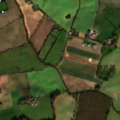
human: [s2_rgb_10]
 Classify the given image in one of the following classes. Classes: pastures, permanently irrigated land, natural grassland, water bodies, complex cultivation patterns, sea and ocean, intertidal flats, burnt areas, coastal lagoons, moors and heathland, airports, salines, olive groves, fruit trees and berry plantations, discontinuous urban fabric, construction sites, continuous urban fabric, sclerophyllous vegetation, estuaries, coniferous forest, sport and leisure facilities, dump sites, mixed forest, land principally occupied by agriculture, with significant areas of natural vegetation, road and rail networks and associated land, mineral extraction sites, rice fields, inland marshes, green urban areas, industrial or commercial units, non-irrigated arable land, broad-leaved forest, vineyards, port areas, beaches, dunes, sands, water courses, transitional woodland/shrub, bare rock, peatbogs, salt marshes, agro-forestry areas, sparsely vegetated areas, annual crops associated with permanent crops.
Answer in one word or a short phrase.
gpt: non-irrigated arable land, pastures